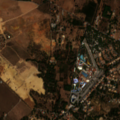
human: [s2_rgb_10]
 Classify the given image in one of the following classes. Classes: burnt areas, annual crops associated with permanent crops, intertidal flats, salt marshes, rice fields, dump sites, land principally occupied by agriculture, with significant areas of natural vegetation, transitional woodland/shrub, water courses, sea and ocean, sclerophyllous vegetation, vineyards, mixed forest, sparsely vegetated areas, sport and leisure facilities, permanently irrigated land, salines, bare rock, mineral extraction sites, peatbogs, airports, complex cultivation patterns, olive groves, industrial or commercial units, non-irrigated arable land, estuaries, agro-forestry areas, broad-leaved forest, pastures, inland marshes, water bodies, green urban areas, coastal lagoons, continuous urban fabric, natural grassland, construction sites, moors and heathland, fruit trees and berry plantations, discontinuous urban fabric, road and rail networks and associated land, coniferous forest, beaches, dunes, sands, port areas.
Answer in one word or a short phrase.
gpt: discontinuous urban fabric, mineral extraction sites, sport and leisure facilities, fruit trees and berry plantations, complex cultivation patterns, land principally occupied by agriculture, with significant areas of natural vegetation